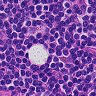
Metastatic tissue present: no